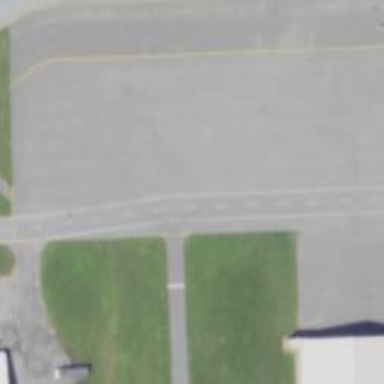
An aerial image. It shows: View of taxiway at the airport.